Question: I am facing an error whenever I run the cucumber test by Junit. Here is the following Exception. Any help will be awesome
'''
java.lang.NoClassDefFoundError: cucumber/io/ResourceLoader
at java.lang.Class.getDeclaredConstructors0(Native Method)
at java.lang.Class.privateGetDeclaredConstructors(Class.java:2398)
at java.lang.Class.getConstructor0(Class.java:2708)
at java.lang.Class.getConstructor(Class.java:1659)
at cucumber.runtime.Reflections.hasConstructor(Reflections.java:53)
at cucumber.runtime.Reflections.instantiateSubclasses(Reflections.java:29)
at cucumber.runtime.Runtime.loadBackends(Runtime.java:96)
at cucumber.runtime.Runtime.<init>(Runtime.java:63)
at cucumber.api.junit.Cucumber.createRuntime(Cucumber.java:74)
at cucumber.api.junit.Cucumber.<init>(Cucumber.java:61)
at sun.reflect.NativeConstructorAccessorImpl.newInstance0(Native Method)
at sun.reflect.NativeConstructorAccessorImpl.newInstance(NativeConstructorAccessorImpl.java:39)
at sun.reflect.DelegatingConstructorAccessorImpl.newInstance(DelegatingConstructorAccessorImpl.java:27)
at java.lang.reflect.Constructor.newInstance(Constructor.java:513)
at org.junit.internal.builders.AnnotatedBuilder.buildRunner(AnnotatedBuilder.java:29)
at org.junit.internal.builders.AnnotatedBuilder.runnerForClass(AnnotatedBuilder.java:21)
at org.junit.runners.model.RunnerBuilder.safeRunnerForClass(RunnerBuilder.java:59)
at org.junit.internal.builders.AllDefaultPossibilitiesBuilder.runnerForClass(AllDefaultPossibilitiesBuilder.java:26)
at org.junit.runners.model.RunnerBuilder.safeRunnerForClass(RunnerBuilder.java:59)
at org.junit.internal.requests.ClassRequest.getRunner(ClassRequest.java:26)
at org.eclipse.jdt.internal.junit4.runner.JUnit4TestReference.<init>(JUnit4TestReference.java:33)
at org.eclipse.jdt.internal.junit4.runner.JUnit4TestClassReference.<init>(JUnit4TestClassReference.java:25)
at org.eclipse.jdt.internal.junit4.runner.JUnit4TestLoader.createTest(JUnit4TestLoader.java:48)
at org.eclipse.jdt.internal.junit4.runner.JUnit4TestLoader.loadTests(JUnit4TestLoader.java:38)
at org.eclipse.jdt.internal.junit.runner.RemoteTestRunner.runTests(RemoteTestRunner.java:452)
at org.eclipse.jdt.internal.junit.runner.RemoteTestRunner.runTests(RemoteTestRunner.java:683)
at org.eclipse.jdt.internal.junit.runner.RemoteTestRunner.run(RemoteTestRunner.java:390)
at org.eclipse.jdt.internal.junit.runner.RemoteTestRunner.main(RemoteTestRunner.java:197)
Caused by: java.lang.ClassNotFoundException: cucumber.io.ResourceLoader
at java.net.URLClassLoader$1.run(URLClassLoader.java:202)
at java.security.AccessController.doPrivileged(Native Method)
at java.net.URLClassLoader.findClass(URLClassLoader.java:190)
at java.lang.ClassLoader.loadClass(ClassLoader.java:306)
at sun.misc.Launcher$AppClassLoader.loadClass(Launcher.java:301)
at java.lang.ClassLoader.loadClass(ClassLoader.java:247)
... 28 more
'''
Here is how my POM.xml looks like:
'''
<project xmlns="http://maven.apache.org/POM/4.0.0" xmlns:xsi="http://www.w3.org/2001/XMLSchema-instance" xsi:schemaLocation="http://maven.apache.org/POM/4.0.0 http://maven.apache.org/xsd/maven-4.0.0.xsd">
<modelVersion>4.0.0</modelVersion>
<groupId>Test</groupId>
<artifactId>Cucumber</artifactId>
<version>0.0.1-SNAPSHOT</version>
<dependencies>
<dependency>
<groupId>junit</groupId>
<artifactId>junit</artifactId>
<version>4.11</version>
</dependency>
<!-- Cucumber -->
<dependency>
<groupId>info.cukes</groupId>
<artifactId>cucumber-junit</artifactId>
<version>1.1.8</version>
</dependency>
<dependency>
<groupId>org.seleniumhq.selenium</groupId>
<artifactId>selenium-chrome-driver</artifactId>
<version>2.42.2</version>
</dependency>
<dependency>
<groupId>info.cukes</groupId>
<artifactId>cucumber-java</artifactId>
<version>1.0.0.RC5</version>
<scope>test</scope>
</dependency>
</dependencies>
</project>
'''
Here is the image of my project structure:

And here is my RunIT.Java Class
'''
package com.Cucumber;
import org.junit.runner.RunWith;
import cucumber.api.CucumberOptions;
import cucumber.api.junit.Cucumber;
@RunWith(Cucumber.class)
@CucumberOptions(
tags={"@mysingle"},
features = {"."})
public class RunIT {
}
'''
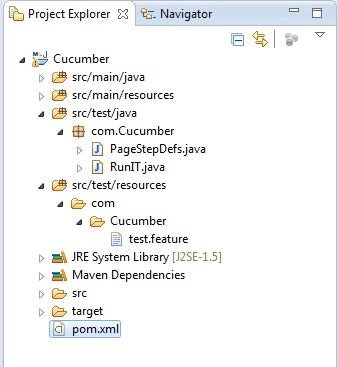
Answer: It looks like you're missing the cucumber-core library.
Try adding the following to your dependencies.
'''
<dependency>
<groupId>info.cukes</groupId>
<artifactId>cucumber-core</artifactId>
<version>1.1.8</version>
</dependency>
'''
Also, you appear to be mixing and matching versions. Try using the same version for all the cucumber-* libraries.